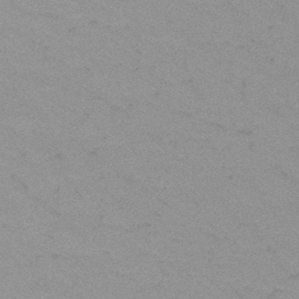
Label: frost